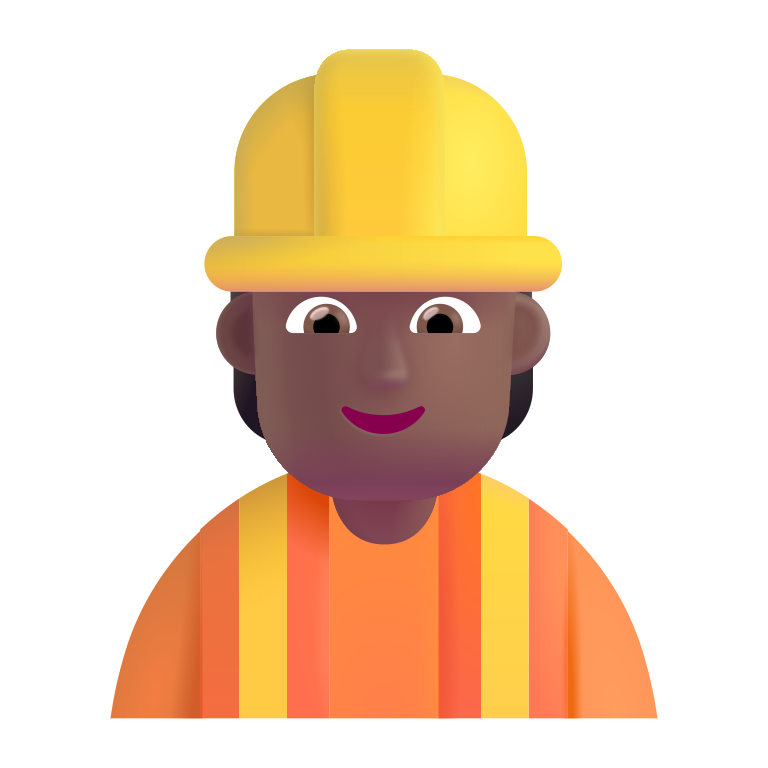
construction worker color  dark